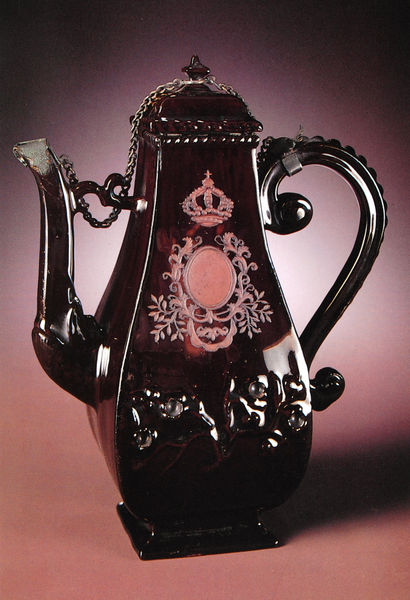
Titel: Kaffeekanne
Künstler: Johann Jakob Irminger
Standort: Dresden
Institution: Zwinger
Schlagwörter: baum, blau, blätter, dunkel, fuß, körper, schatten, wasser, weiß, blume, blumen, braun, getränk, glas, licht, schmuck, schwarz, blüten, rose, rosen, rot, muster, ornament, steine, bild, hals, zweige, pflanze, pflanzen, krone, rosa, oval, henkel, kanne, keramik, ranken, schwung, kette, lila, jugendstil, kaffee, glanz, dunkelrot, floral, ornamente, tasse, tee, fein, foto, fotografie, pink, griff, deckel, eckig, medaillon, motiv, porzellan, zweig, plastisch, geschirr, kaffeekanne, service, gravur, china, wappen, schnörkel, handwerk, mittelalter, teekanne, volute, zierde, empire, emblem, kunsthandwerk, design, lackiert, verzierungen, arts and crafts, tülle, ausguss, rost, kann, kettchen, krobe, verschnörkelt, 1 liter, kanne teekanne porzellan mittelalter